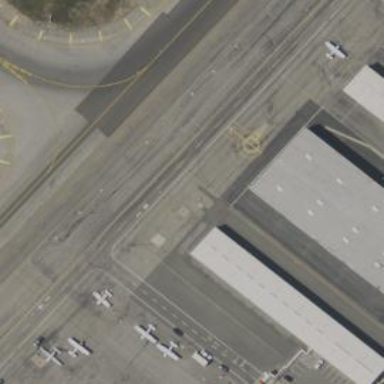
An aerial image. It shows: Asphalt taxiway at the airport.